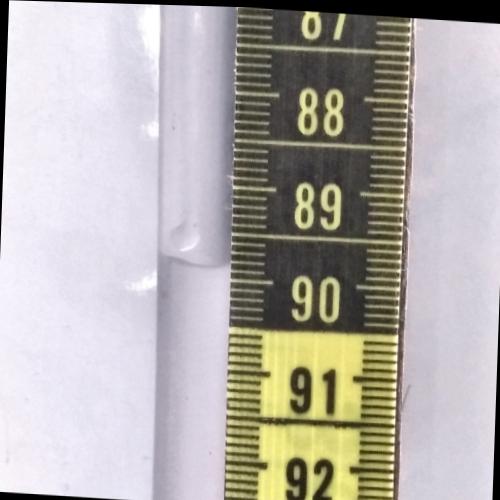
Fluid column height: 89.9 cm